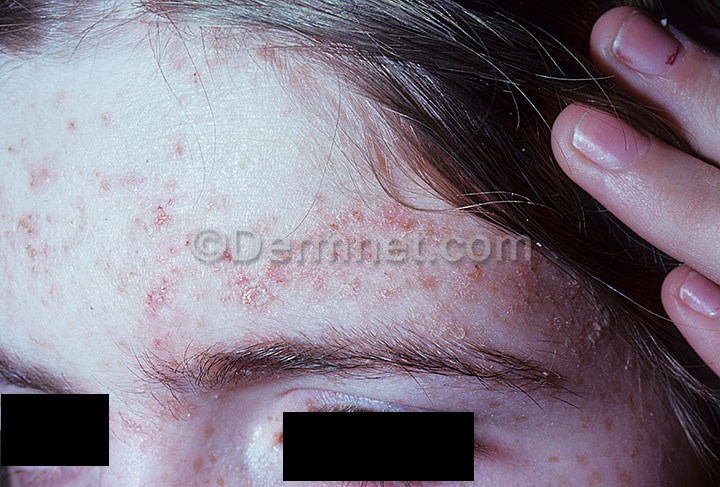
Disease: Bullous Disease Photos